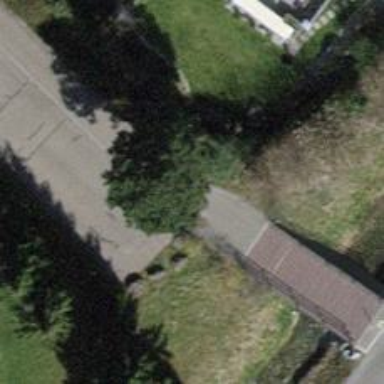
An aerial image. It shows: Asphalt sidewalk path.